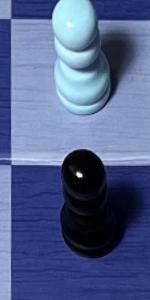
Label: Pawn_Black